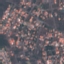
Land use / land cover: Residential